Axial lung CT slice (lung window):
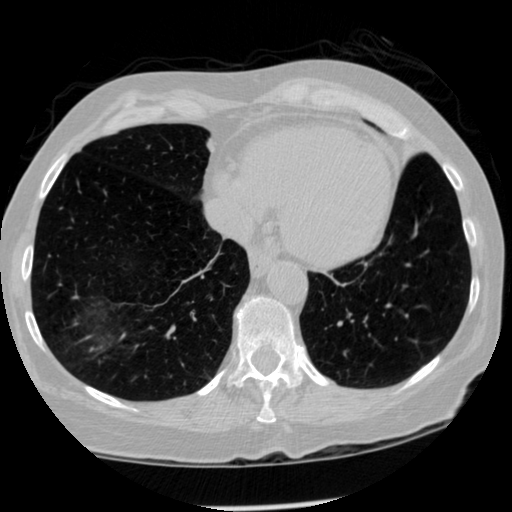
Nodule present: no